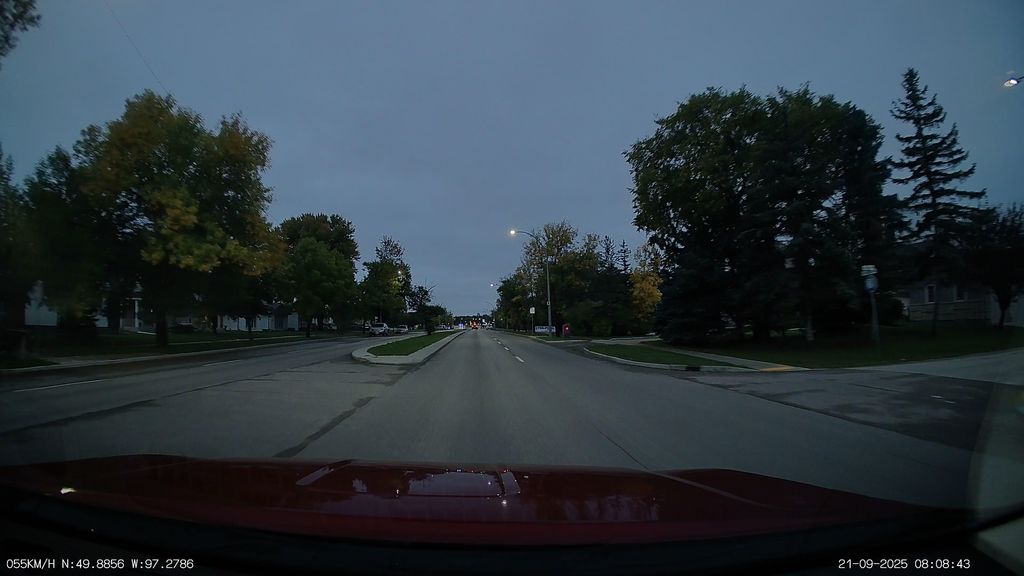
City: winnipeg